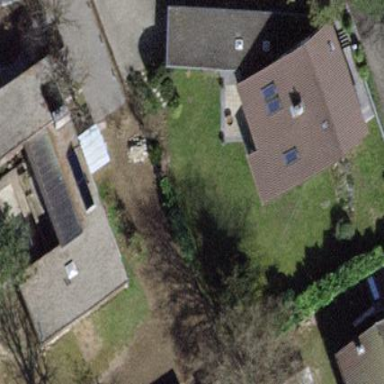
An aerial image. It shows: Detached building with saltbox roof shape.